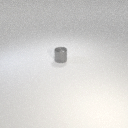
small gray metal cylinder